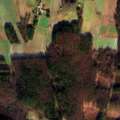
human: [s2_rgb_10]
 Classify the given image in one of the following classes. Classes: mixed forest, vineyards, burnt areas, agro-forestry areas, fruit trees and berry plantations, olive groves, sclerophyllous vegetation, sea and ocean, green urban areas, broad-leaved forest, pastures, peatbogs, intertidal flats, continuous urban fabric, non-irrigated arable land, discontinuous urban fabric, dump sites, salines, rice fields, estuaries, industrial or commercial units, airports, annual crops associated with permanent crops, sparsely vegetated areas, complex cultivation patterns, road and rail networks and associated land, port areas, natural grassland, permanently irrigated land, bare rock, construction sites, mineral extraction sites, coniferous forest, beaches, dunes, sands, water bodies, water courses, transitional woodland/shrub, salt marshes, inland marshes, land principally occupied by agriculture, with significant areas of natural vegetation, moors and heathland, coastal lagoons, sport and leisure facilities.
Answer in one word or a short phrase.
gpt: non-irrigated arable land, complex cultivation patterns, broad-leaved forest, mixed forest